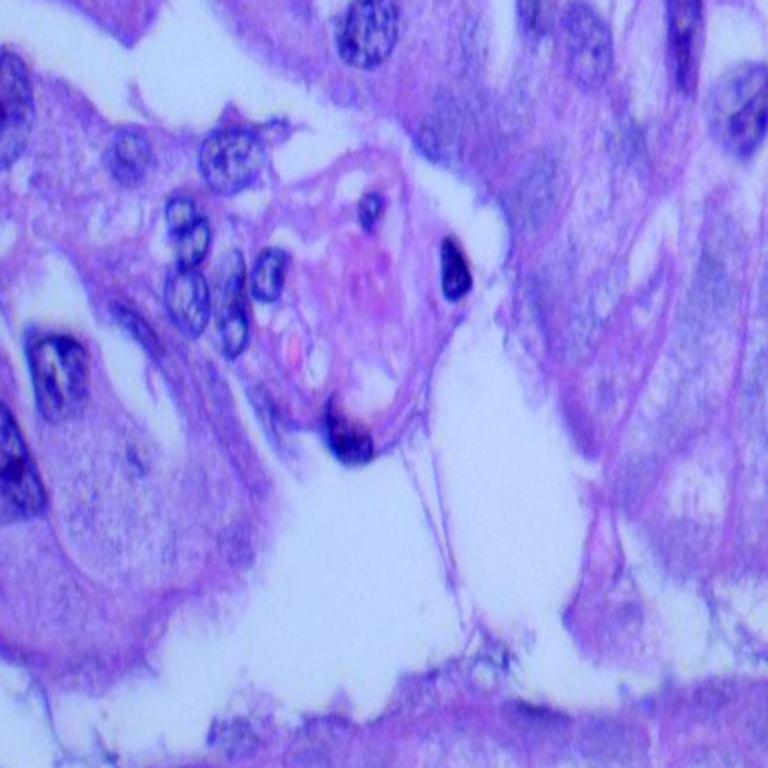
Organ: lung
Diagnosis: adenocarcinomas